RGB frame:
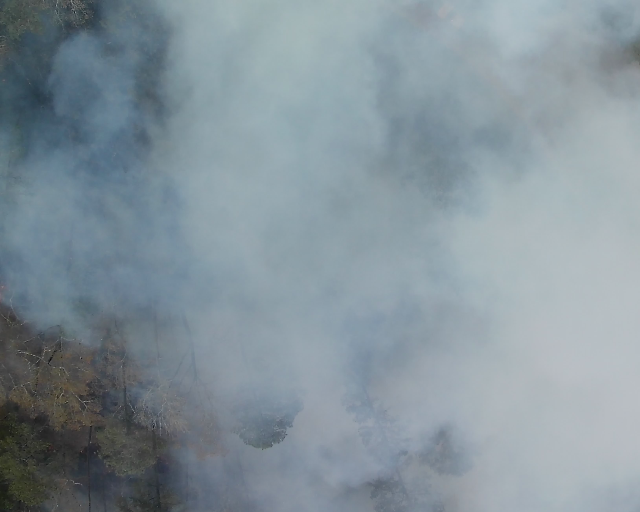
Thermal frame:
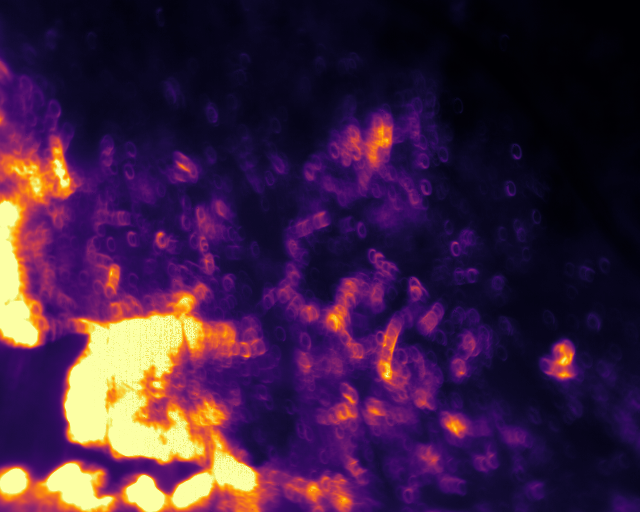
Captured: 2026-02-26 03:05:45
Pixels at or above 80 °C: 59194 (fraction of frame: 0.1806)